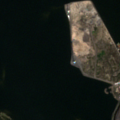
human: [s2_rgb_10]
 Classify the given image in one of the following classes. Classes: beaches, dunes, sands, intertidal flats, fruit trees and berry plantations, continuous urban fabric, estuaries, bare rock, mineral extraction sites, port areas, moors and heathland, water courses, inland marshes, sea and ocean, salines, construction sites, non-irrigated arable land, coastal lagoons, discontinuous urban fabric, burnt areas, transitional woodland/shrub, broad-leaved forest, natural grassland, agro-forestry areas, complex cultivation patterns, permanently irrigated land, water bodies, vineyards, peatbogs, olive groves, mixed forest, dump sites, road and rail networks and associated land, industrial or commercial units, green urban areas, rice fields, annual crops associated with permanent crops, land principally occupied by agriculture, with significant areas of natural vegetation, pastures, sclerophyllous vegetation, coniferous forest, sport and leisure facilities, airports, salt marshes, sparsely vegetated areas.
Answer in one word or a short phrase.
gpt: dump sites, sea and ocean